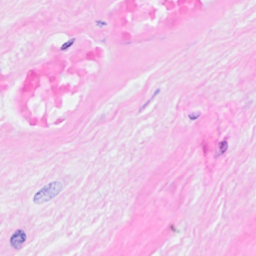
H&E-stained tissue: Breast